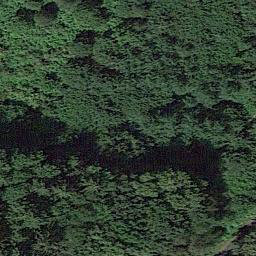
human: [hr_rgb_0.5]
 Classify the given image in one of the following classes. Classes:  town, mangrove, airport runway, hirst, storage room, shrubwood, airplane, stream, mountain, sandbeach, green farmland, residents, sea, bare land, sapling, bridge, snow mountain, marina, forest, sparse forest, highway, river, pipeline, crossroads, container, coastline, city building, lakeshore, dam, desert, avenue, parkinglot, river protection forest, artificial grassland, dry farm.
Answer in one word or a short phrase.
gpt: forest